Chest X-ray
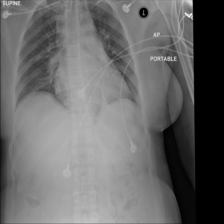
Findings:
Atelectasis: negative
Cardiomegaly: negative
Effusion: negative
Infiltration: negative
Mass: negative
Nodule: negative
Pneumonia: negative
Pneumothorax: negative
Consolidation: negative
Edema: negative
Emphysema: negative
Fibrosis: negative
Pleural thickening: negative
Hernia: negative